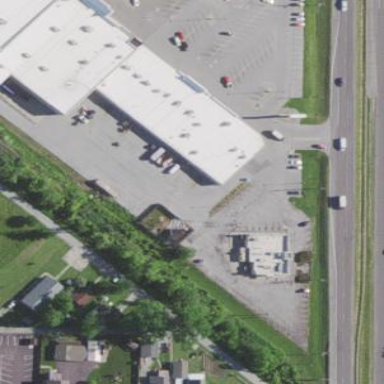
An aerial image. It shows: Retail building.